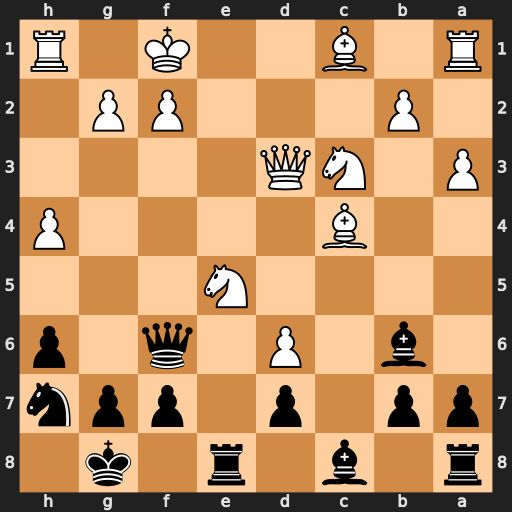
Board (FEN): r1b1r1k1/pp1p1ppn/1b1P1q1p/4N3/2B4P/P1NQ4/1P3PP1/R1B2K1R
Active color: b
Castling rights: -
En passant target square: -
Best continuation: Qxf2#